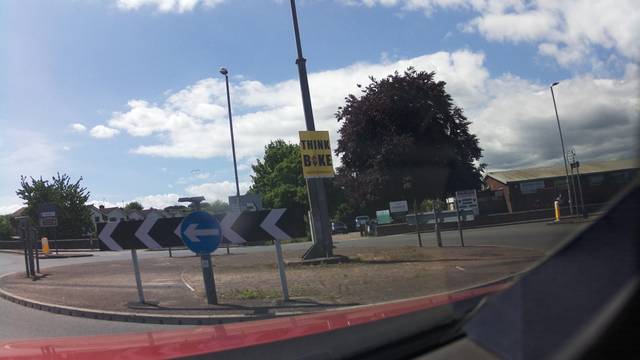
Region: United Kingdom
Coordinates: 50.702, -3.533